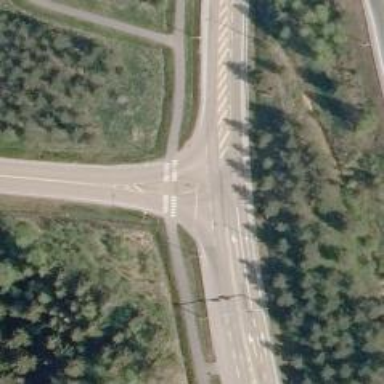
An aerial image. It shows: Secondary road with asphalt surface.